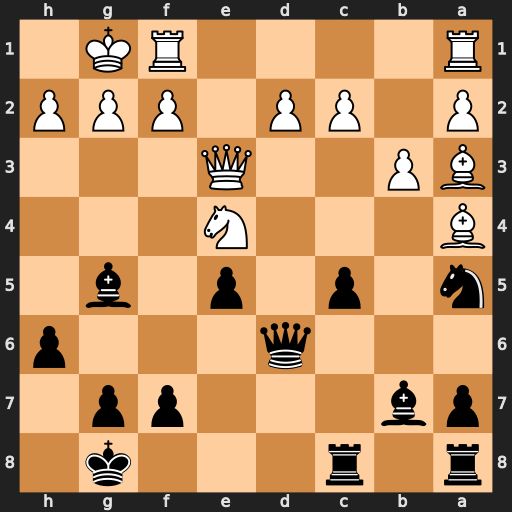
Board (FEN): r1r3k1/pb3pp1/3q3p/n1p1p1b1/B3N3/BP2Q3/P1PP1PPP/R4RK1
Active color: b
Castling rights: -
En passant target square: -
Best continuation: Qd5 Qg3 Qxe4